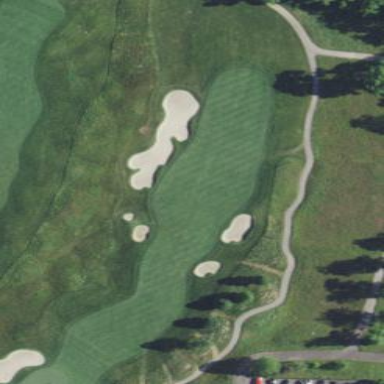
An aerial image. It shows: Rough area on grassy golf course.